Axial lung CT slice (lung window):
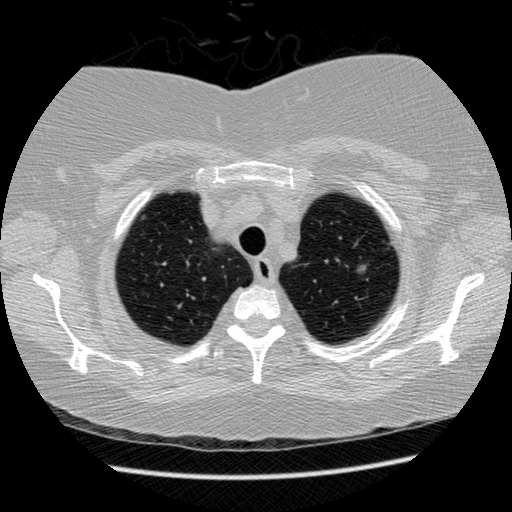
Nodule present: yes
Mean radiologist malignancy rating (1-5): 4